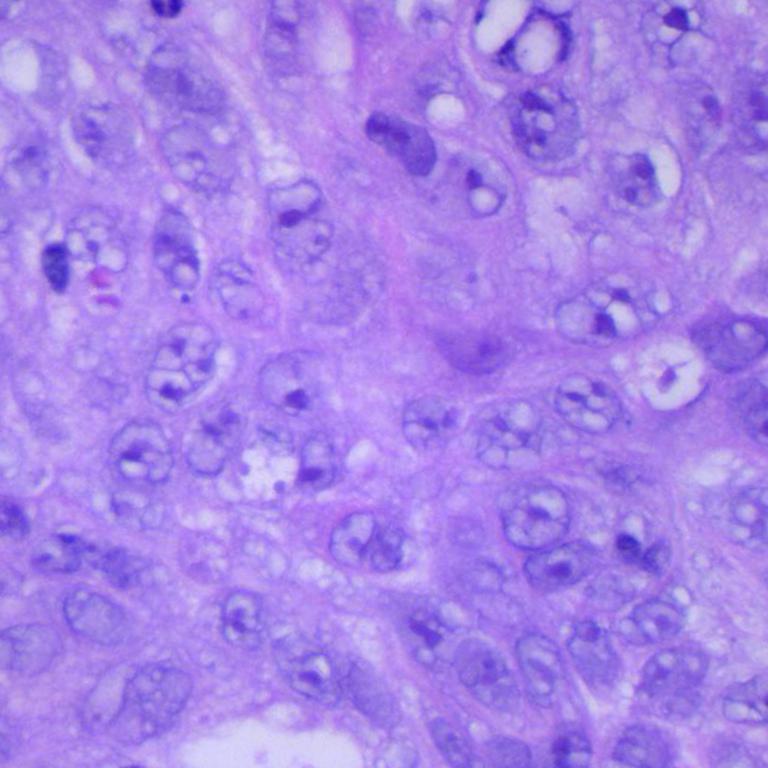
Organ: lung
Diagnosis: squamous carcinomas